Question: I am working on a chat application and stuck at this position where when a user types his message it is displayed in the listview row , but i want to show it in a chat bubble , i am also posting here my complete code,

i want to make something like this,
but right now i can only post simple List elements with text written on them with send button press.
How can i achieve the desired result ?
I have done a lot of research but none of the post was satisfactory.
Here is my
'''
<?xml version="1.0" encoding="utf-8"?>
<RelativeLayout xmlns:android="http://schemas.android.com/apk/res/android"
android:layout_width="fill_parent"
android:layout_height="wrap_content"
android:orientation="horizontal"
android:background="#ffffff"
>
<Button
android:id="@+id/buttonchat"
android:layout_width="50dip"
android:layout_height="50dip"
android:background="@drawable/home"
android:paddingBottom="2dip"
android:layout_alignParentLeft="true"/>
<TextView
android:layout_width="fill_parent"
android:fillViewport="true"
android:text="Talk"
android:fontFamily="Sans-Seriff"
android:textSize="32sp"
android:gravity="center"
android:textColor="#1d1d1d"
android:layout_height="fill_parent"
android:layout_toRightOf="@+id/buttonchat"
android:layout_toLeftOf="@+id/buttonchat4"
android:layout_above="@+id/txtMessagesReceived"
android:id="@+id/txtMessagesReceived2"
/>
<Button
android:id="@+id/buttonchat4"
android:layout_width="60dip"
android:layout_height="50dip"
android:layout_alignParentRight="true"
android:background="@drawable/but2"
android:minHeight="45dp"
android:minWidth="60dp" />
<ListView
xmlns:android="http://schemas.android.com/apk/res/android"
android:id="@+id/txtMessagesReceived"
android:layout_width="fill_parent"
android:fillViewport="true"
android:layout_height="fill_parent"
android:background="#c8c8c8"
android:layout_below="@+id/buttonchat"
android:layout_above="@+id/buttonchat2"
/>
<Button
android:id="@+id/buttonchat2"
android:layout_width="50dip"
android:layout_height="50dip"
android:layout_alignParentBottom="true"
android:background="@drawable/camera"
android:layout_alignParentLeft="true"/>
<EditText
android:id="@+id/txtMessage"
android:layout_width="fill_parent"
android:layout_height="50dip"
android:fillViewport="true"
android:layout_toRightOf="@+id/buttonchat2"
android:layout_toLeftOf="@+id/buttonchat3"
android:layout_below="@+id/txtMessagesReceived"
android:layout_alignParentBottom="true"
/>
<Button
android:layout_width="60dip"
android:layout_height="50dip"
android:id="@+id/buttonchat3"
android:layout_alignParentBottom="true"
android:background="@drawable/send"
android:layout_alignParentRight="true"
/>
</RelativeLayout>
'''
Now here is the
'''
import java.io.BufferedReader;
import java.io.IOException;
import java.io.InputStream;
import java.io.InputStreamReader;
import java.net.HttpURLConnection;
import java.net.URL;
import java.net.URLConnection;
import java.util.ArrayList;
import org.apache.http.HttpResponse;
import org.apache.http.client.ClientProtocolException;
import org.apache.http.client.HttpClient;
import org.apache.http.client.methods.HttpGet;
import org.apache.http.impl.client.DefaultHttpClient;
import android.os.AsyncTask;
import android.os.Bundle;
import android.os.Handler;
import android.os.Message;
import android.app.ActionBar.LayoutParams;
import android.app.Activity;
import android.app.ListActivity;
import android.content.Intent;
import android.graphics.Bitmap;
import android.graphics.BitmapFactory;
//import android.view.Menu;
import android.util.Log;
import android.view.Gravity;
import android.view.LayoutInflater;
import android.view.View;
import android.view.View.OnClickListener;
import android.view.KeyEvent;
import android.view.ViewGroup;
import android.view.Window;
import android.view.WindowManager;
import android.widget.ArrayAdapter;
import android.widget.Button;
import android.widget.EditText;
import android.widget.ImageView;
import android.widget.LinearLayout;
import android.widget.ListView;
import android.widget.TextView;
import android.widget.Toast;
public class ChatScreenActivity extends Activity implements OnClickListener {
Button chatButton;
EditText medit;
ListView mView;
private ArrayList<String> itemArrey;
private ArrayAdapter<String> itemAdapter;
private InputStream OpenHttpConnection(String urlString) throws IOException
{
InputStream in = null;
int response = -1;
URL url = new URL(urlString);
URLConnection conn = url.openConnection();
if (!(conn instanceof HttpURLConnection))
throw new IOException("Not an HTTP connection");
try{
HttpURLConnection httpConn = (HttpURLConnection) conn;
httpConn.setAllowUserInteraction(false);
httpConn.setInstanceFollowRedirects(true);
httpConn.setRequestMethod("GET");
httpConn.connect();
response = httpConn.getResponseCode();
if (response == HttpURLConnection.HTTP_OK) {
in = httpConn.getInputStream();
}
}
catch (Exception ex)
{
Log.d("Networking", ex.getLocalizedMessage());
throw new IOException("Error connecting");
}
return in;
}
private Bitmap DownloadImage(String URL)
{
Bitmap bitmap = null;
InputStream in = null;
try {
in = OpenHttpConnection(URL);
bitmap = BitmapFactory.decodeStream(in);
in.close();
} catch (IOException e1) {
Log.d("NetworkingActivity", e1.getLocalizedMessage());
}
return bitmap;
}
private class DownloadImageTask extends AsyncTask<String, Void, Bitmap> {
protected Bitmap doInBackground(String... urls) {
return DownloadImage(urls[0]);
}
protected void onPostExecute(Bitmap result) {
ImageView img = (ImageView) findViewById(R.id.img);
img.setImageBitmap(result);
}
}
// static TextView txtMessagesReceived;
@Override
protected void onCreate(Bundle savedInstanceState) {
super.onCreate(savedInstanceState);
//Remove title bar
//this.requestWindowFeature(Window.FEATURE_NO_TITLE);
//Remove notification bar
//this.getWindow().setFlags(WindowManager.LayoutParams.FLAG_FULLSCREEN, WindowManager.LayoutParams.FLAG_FULLSCREEN);
setContentView(R.layout.activity_chat_screen);
// LinearLayout lView = new LinearLayout(this);
/*TextView myText = new TextView(this);
myText.setText("Connecting to server...");
lView.addView(myText);
setContentView(lView); */
//LinearLayout lView = new LinearLayout(this);
chatButton=(Button)findViewById(R.id.buttonchat3);
chatButton.setOnClickListener(this);
}
private void setUpView() {
// TODO Auto-generated method stub
medit = (EditText)this.findViewById(R.id.txtMessage);
chatButton = (Button)this.findViewById(R.id.buttonchat3);
mView = (ListView)this.findViewById(R.id.txtMessagesReceived);
itemArrey = new ArrayList<String>();
itemArrey.clear();
itemAdapter = new ArrayAdapter<String>(this, android.R.layout.simple_list_item_1,itemArrey);
mView.setAdapter(itemAdapter);
chatButton.setOnClickListener(new View.OnClickListener() {
public void onClick(View v) {
addItemList();
}
});
medit.setOnKeyListener(new View.OnKeyListener() {
public boolean onKey(View v, int keyCode, KeyEvent event) {
// TODO Auto-generated method stub
if (keyCode == KeyEvent.KEYCODE_ENTER) {
addItemList();
}
return true;
}
});
}
protected void addItemList() {
// TODO Auto-generated method stub
// TODO Auto-generated method stub
if (isInputValid(medit)) {
itemArrey.add(0,medit.getText().toString());
medit.setText("");
itemAdapter.notifyDataSetChanged();
}
}
protected boolean isInputValid(EditText etInput2) {
// TODO Auto-generatd method stub
if (etInput2.getText().toString().trim().length()<1) {
etInput2.setError("Please Enter Message");
return false;
} else {
return true;
}
}
private void chatbutton()
{
medit=(EditText)findViewById(R.id.txtMessage);
String Str=medit.getText().toString();
if(Str.equals("") || Str.equals(null) )
{
Toast.makeText(this,"Please Type Something...",Toast.LENGTH_LONG).show();
}
else
{
mView=(ListView)findViewById(R.id.txtMessagesReceived);
// mView.append("Me: "+Sr+"
");
//Toast.makeText(this,"Me:"+Str,Toast.LENGTH_LONG).show();
setUpView();
// medit.setText("");
}
// connectServer();
}
public void onClick(View v2)
{
switch (v2.getId())
{
case R.id.buttonchat3:
chatbutton();
break;
}
}
private void connectServer()
{
HttpClient httpclient = new DefaultHttpClient();
HttpGet httpget = new HttpGet("http://members.webtitude.in/project/Android/android.php");
try {
HttpResponse response = httpclient.execute(httpget);
if(response != null) {
String line = "";
InputStream inputstream = response.getEntity().getContent();
line = convertStreamToString(inputstream);
Toast.makeText(this, line, Toast.LENGTH_LONG).show();
} else {
Toast.makeText(this, "Unable to complete your request", Toast.LENGTH_LONG).show();
}
} catch (ClientProtocolException e) {
Toast.makeText(this, "Caught ClientProtocolException", Toast.LENGTH_SHORT).show();
} catch (IOException e) {
Toast.makeText(this, "Internet Seems to not work properly", Toast.LENGTH_SHORT).show();
} catch (Exception e) {
Toast.makeText(this, "Did not get the url !", Toast.LENGTH_SHORT).show();
}
}
private String convertStreamToString(InputStream is) {
String line = "";
StringBuilder total = new StringBuilder();
BufferedReader rd = new BufferedReader(new InputStreamReader(is));
try {
while ((line = rd.readLine()) != null) {
total.append(line);
}
} catch (Exception e) {
Toast.makeText(this, "Stream Exception", Toast.LENGTH_SHORT).show();
}
return total.toString();
}
}
'''
Any kind of help is appreciable !
I just need a Guidance , just show me the right path , i will travel the whole way by myself.
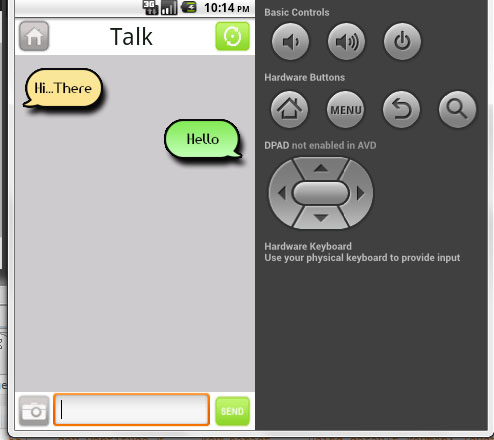
Answer: Make your own class extending 'BaseAdapter' and define the behavior that you want. Also create your own list item layouts. I recommend you watch <URL> to undertsand everything you need to know about 'ListView'